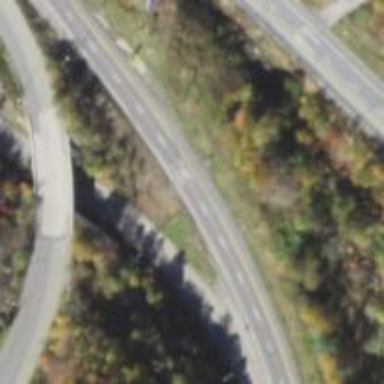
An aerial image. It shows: Trunk link highway.